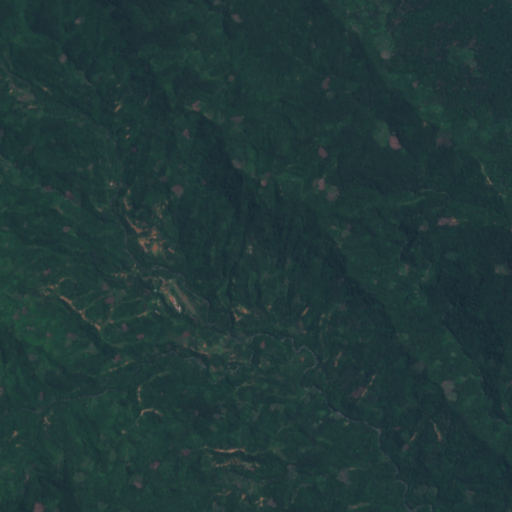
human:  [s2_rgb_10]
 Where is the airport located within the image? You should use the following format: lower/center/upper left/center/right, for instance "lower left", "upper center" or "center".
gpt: The airport is located in the center left of the image.
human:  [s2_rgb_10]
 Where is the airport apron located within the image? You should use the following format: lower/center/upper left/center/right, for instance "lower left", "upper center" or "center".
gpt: The airport apron is located in the center left of the image.
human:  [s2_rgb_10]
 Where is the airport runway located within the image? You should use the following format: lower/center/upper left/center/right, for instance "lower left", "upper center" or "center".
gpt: The airport runway is located in the center of the image.
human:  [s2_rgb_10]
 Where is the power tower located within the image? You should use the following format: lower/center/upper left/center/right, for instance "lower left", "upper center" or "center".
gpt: There is no power tower in the image.